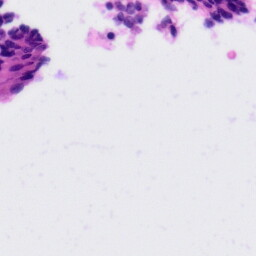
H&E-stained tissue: Tonsil